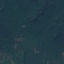
Label: Forest